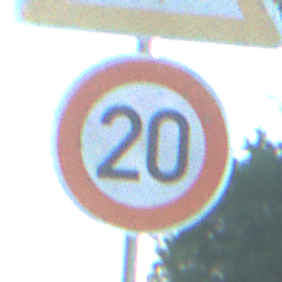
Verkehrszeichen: Geschwindigkeit20
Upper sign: AmphibienwanderungRechts
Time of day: MorningAfternoon
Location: Outdoor (RoadRail)
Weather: Clear
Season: NotSpecified
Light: Natural